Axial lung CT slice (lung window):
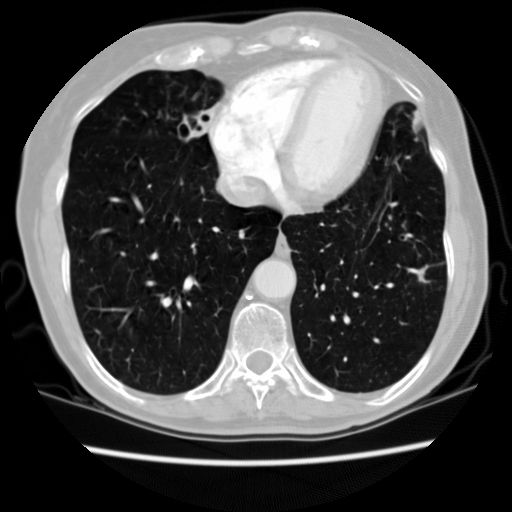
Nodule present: no